Question: Here is an example what I would like to do:

Here is the result:
'''
function red_rectangle($img_src,$x1,$y1,$x2,$y2,$tr = 50)
{
// Load image
$img = imagecreatefromjpeg($img_src);
// Transparent red
$red = imagecolorallocatealpha($img, 255, 0, 0, $tr);
// Draw a white rectangle
imagefilledrectangle($img, $x1, $y1, $x2, $y2, $red);
// Save the image (overwrite)
imagejpeg($img, $img_src);
imagedestroy($img);
}
'''
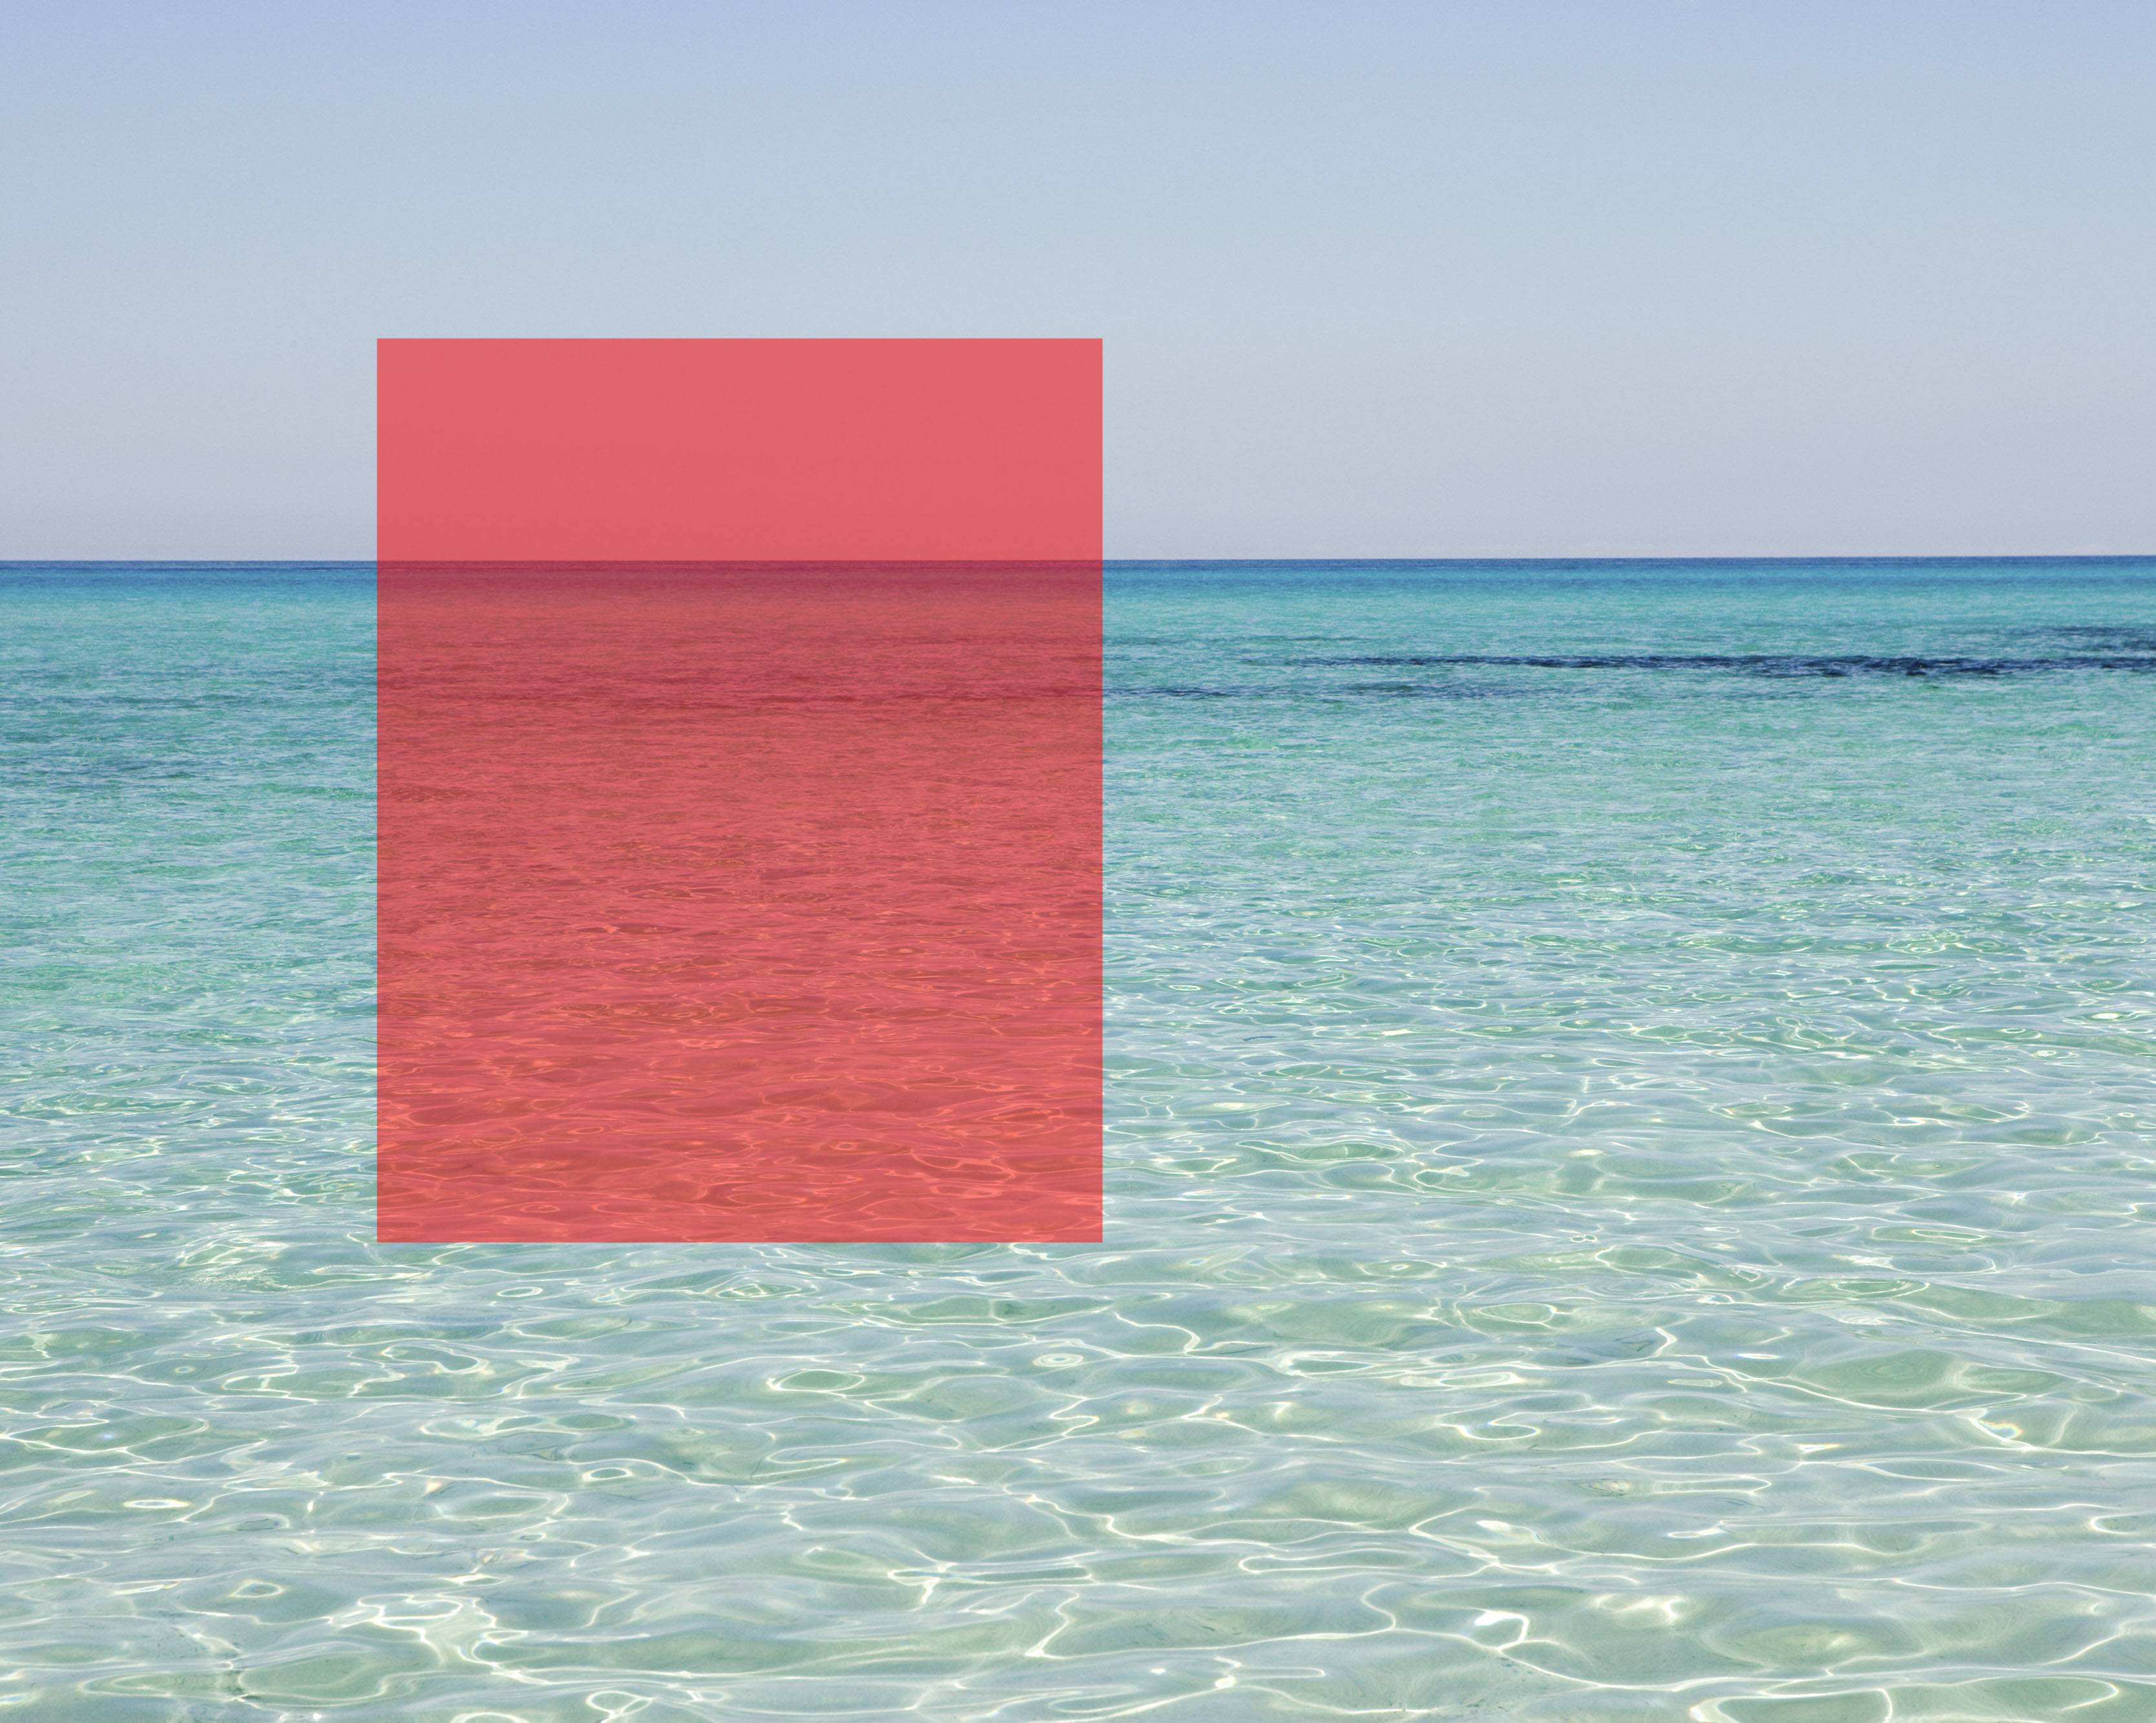
Answer: You need to use <URL>.
As you can see, the example for <URL> is pratically what to you want to do.